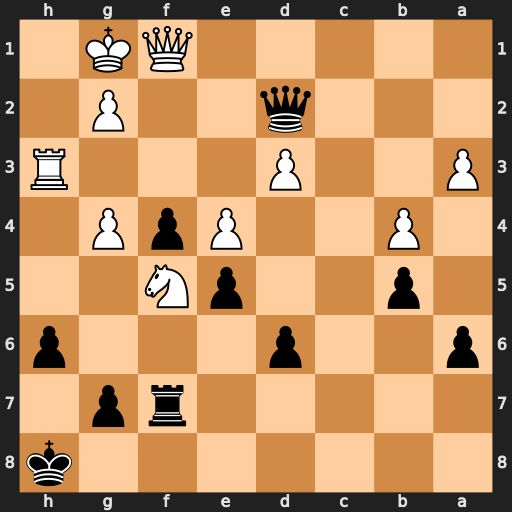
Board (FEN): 7k/5rp1/p2p3p/1p2pN2/1P2PpP1/P2P3R/3q2P1/5QK1
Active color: b
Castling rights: -
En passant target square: -
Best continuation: Rc7 Kh2 Rc1 Qxc1 Qxc1